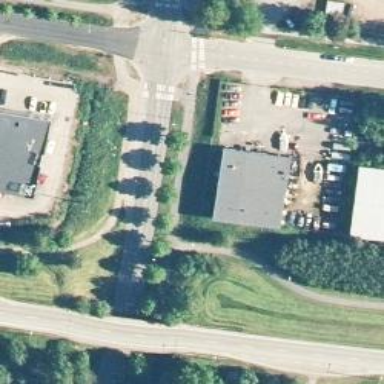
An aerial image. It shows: Asphalt cycleway.